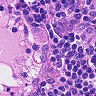
Metastatic tissue present: no